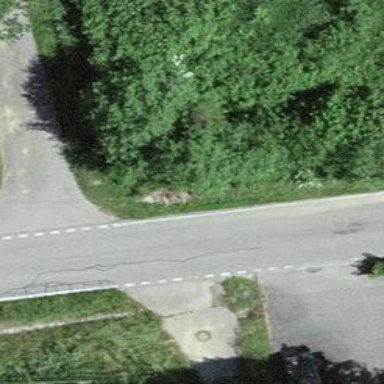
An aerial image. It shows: Unclassified road with asphalt surface.